Field crop: maize
Growth stage: 2
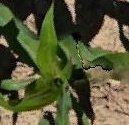
Species: maize